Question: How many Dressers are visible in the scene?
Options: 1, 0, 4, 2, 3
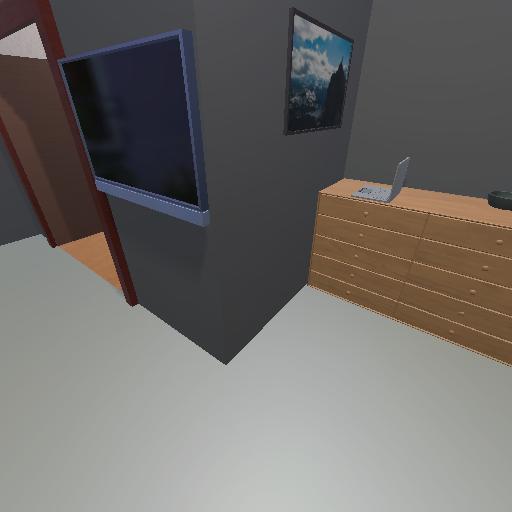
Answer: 1